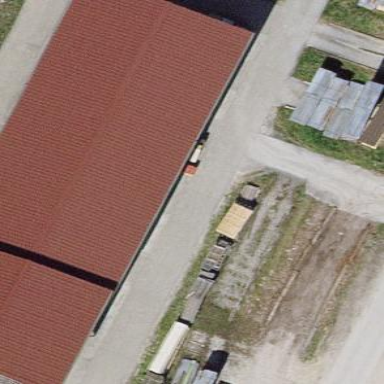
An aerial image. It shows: View of roof of building.